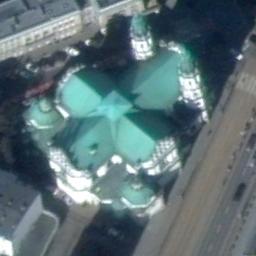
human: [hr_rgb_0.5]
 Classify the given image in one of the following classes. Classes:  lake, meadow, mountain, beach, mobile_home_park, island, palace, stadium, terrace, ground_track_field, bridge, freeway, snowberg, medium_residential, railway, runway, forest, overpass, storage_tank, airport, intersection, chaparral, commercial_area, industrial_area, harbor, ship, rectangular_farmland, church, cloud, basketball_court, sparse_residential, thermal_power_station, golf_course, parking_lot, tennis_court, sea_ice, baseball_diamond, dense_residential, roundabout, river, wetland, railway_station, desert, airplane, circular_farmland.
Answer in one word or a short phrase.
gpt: church